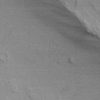
Label: not_dusty